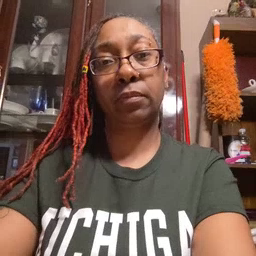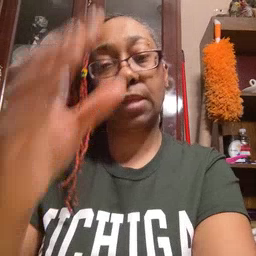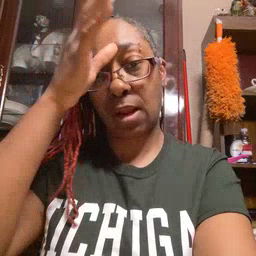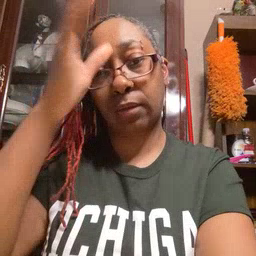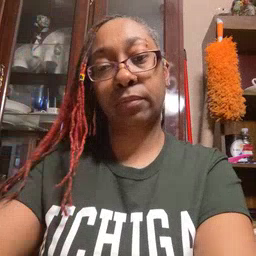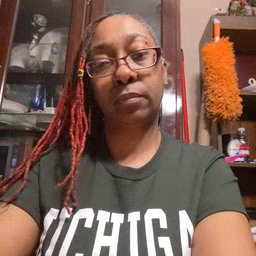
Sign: dad